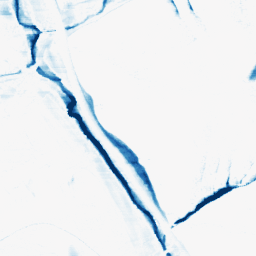
Category: morphological
Decomposition family: morphological_rect
Decomposition parameters: operation: closing
width: 20
height: 3
Upsampling method: cubic_catmull_rom
Upsampling parameters: scale: 2
Upsampling scale: 2